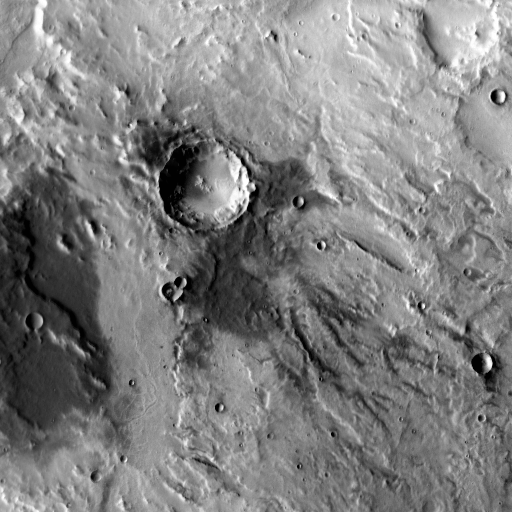
Crater classes present: Background, Other, Layered, Buried